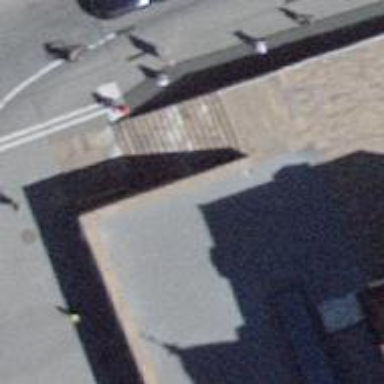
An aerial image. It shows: Set of steps on the road.